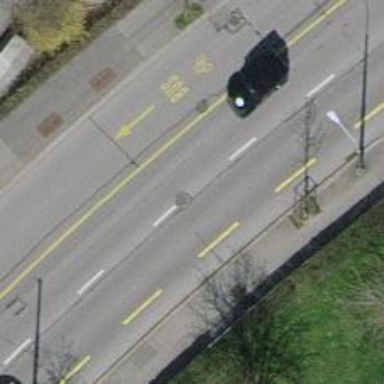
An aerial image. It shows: Tertiary road with asphalt surface. There is dedicated cycle lane on the left side and shared bus lane on the right side.